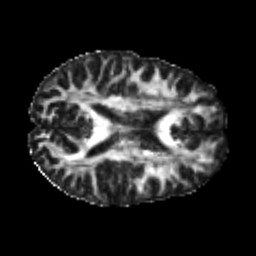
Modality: FA
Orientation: axial
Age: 20
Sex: male
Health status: healthy
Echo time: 0.074 s